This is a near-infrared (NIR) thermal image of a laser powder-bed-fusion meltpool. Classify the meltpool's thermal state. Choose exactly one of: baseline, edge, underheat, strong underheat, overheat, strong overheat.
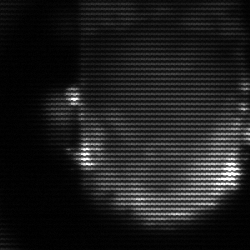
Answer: baseline